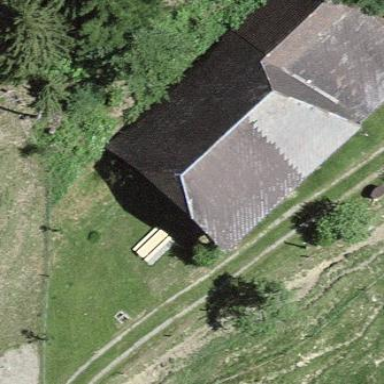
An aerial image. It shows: Farm building.